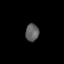
Tissue: lung
Cell type: Epithelial cells
Senescence score: 0.2027
Nuclear area (px): 233
Mean DAPI intensity: 93.858